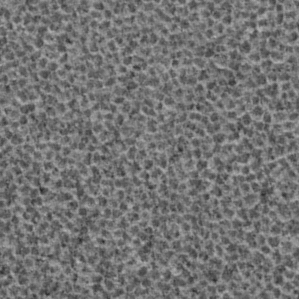
Label: frost